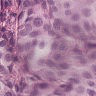
Metastatic tissue present: yes